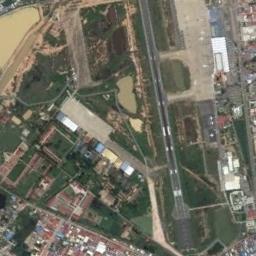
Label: airport